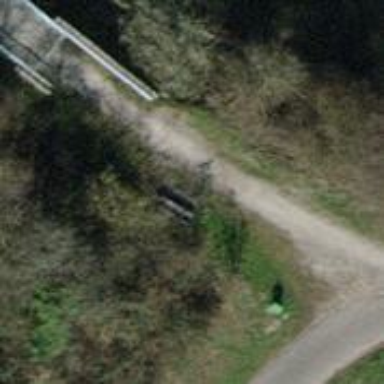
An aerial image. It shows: Brown bench.